Question: I have a question about the hierarchical view of eclipse. With some projects my com.example.test packages suddenly split where normally it would be on one line instead of three. It looks like this:

Does anybody know why this happens?
How can I get the com.example.test on one line again?
I want the package presentation to be hierarchical, I only want the com.example.test back on one line.
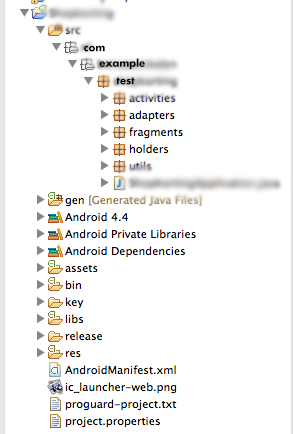
Answer: I finally found the answer. It isn't folding because on mac there are hidden files (.DS_Store) and eclipse doesn't ignore these files, so the folders are not empty.
To fix this you have to exclude the DS_Store out of your project:
1. Right click, Properties
2. Expand Resource and click onto Resource Filters
3. Click "Add"
4. Use these settings Filter type: Exclude all. Applies to: Files Click "All children (recursive)" File and folder attributes: Name matches .DS_Store
If you have done this, your project will have normal hierarchal view with com.example.test.
Found the solution at: <URL>
Use Android Studio, it works so much better!